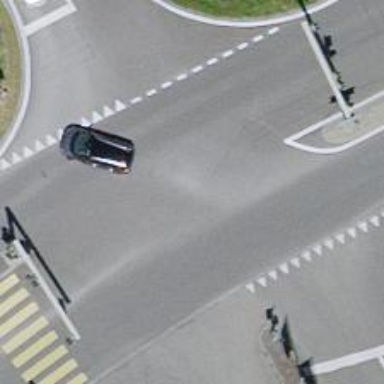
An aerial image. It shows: Road with traffic signals.